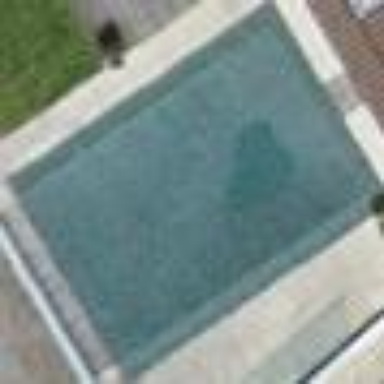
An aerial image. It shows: Outdoor swimming pool on leisure land.